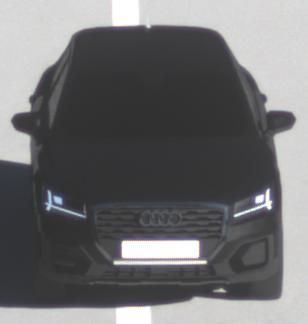
Make: Audi
Model: Q2
Model produced from: 2016
Model produced until: 2020
Doors: 5
Color: black
Road condition: dry road
Daytime: sunrise or sunset
Contrast: medium contrast